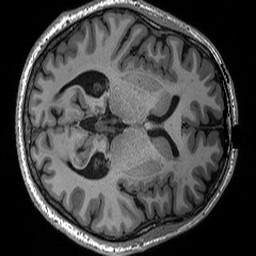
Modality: T1w
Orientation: axial
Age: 34
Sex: male
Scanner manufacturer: siemens
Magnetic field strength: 3 T
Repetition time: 2.3 s
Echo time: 0.00298 s